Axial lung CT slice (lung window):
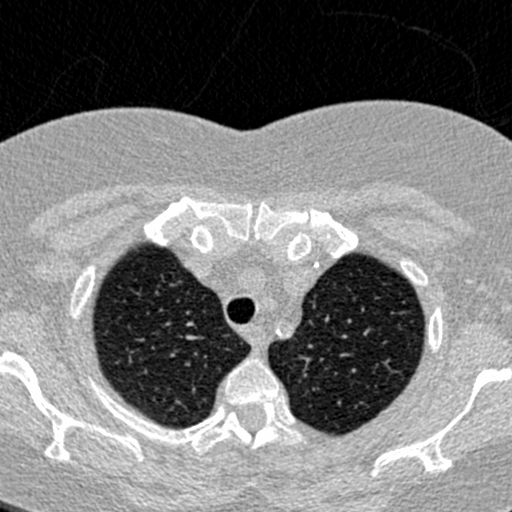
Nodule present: no